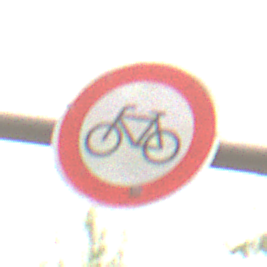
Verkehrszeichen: VerbotRadverkehr
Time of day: MorningAfternoon
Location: Outdoor (Nature)
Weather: Overcast
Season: NotSpecified
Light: Natural